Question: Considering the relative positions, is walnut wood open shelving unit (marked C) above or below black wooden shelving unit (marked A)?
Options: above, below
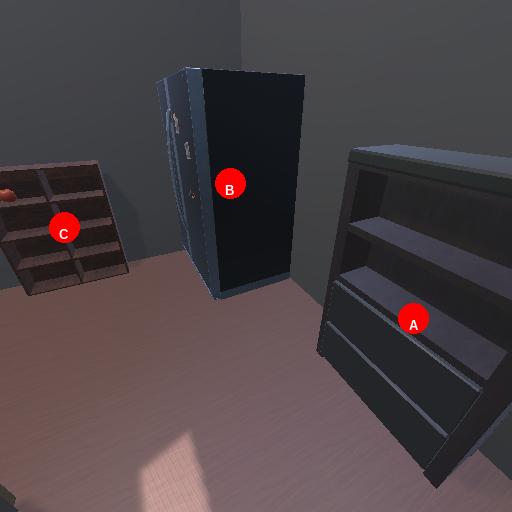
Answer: above